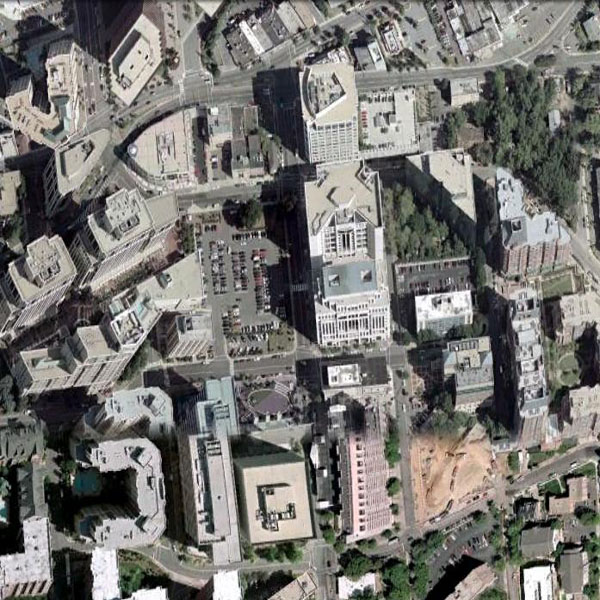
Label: Commercial